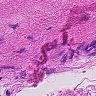
Metastatic tissue present: no